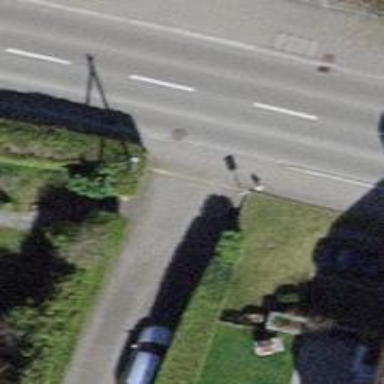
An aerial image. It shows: Unmarked crossing with traffic calming table.